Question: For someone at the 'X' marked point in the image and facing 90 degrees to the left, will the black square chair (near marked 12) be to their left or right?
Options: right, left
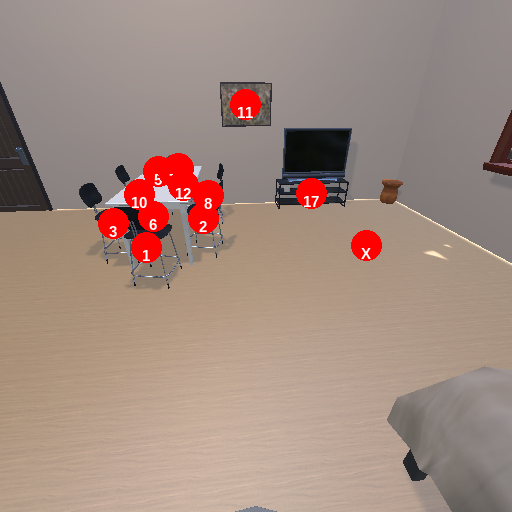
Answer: right